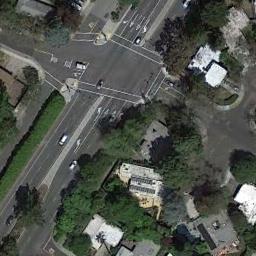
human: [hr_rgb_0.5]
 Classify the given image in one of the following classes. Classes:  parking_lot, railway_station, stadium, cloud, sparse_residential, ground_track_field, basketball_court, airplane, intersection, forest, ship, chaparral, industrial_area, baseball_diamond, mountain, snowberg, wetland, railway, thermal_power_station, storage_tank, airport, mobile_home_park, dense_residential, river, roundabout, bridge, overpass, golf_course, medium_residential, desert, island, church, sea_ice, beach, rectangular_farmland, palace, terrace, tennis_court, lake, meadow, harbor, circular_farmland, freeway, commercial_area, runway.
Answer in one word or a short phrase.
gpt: intersection